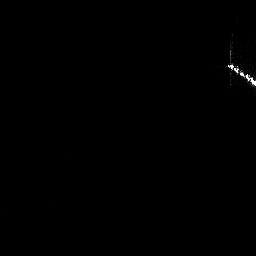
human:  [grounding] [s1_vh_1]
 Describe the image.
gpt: In the satellite image, there is  <ref>1 medium ship </ref> <box>[[87, 17, 99, 33, 0]]</box> located at top right.